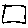
Label: square